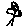
Label: hexagon